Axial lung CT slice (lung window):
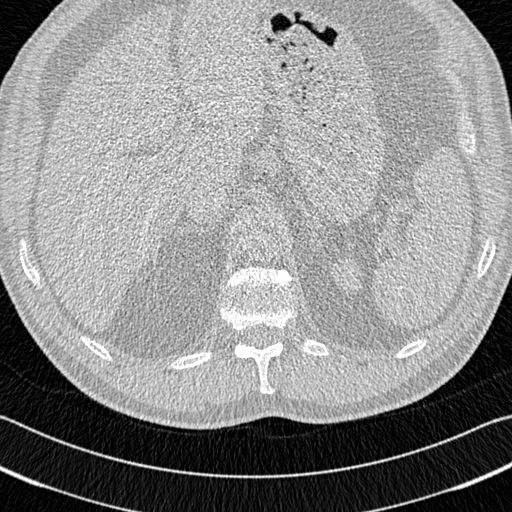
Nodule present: no